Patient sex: M
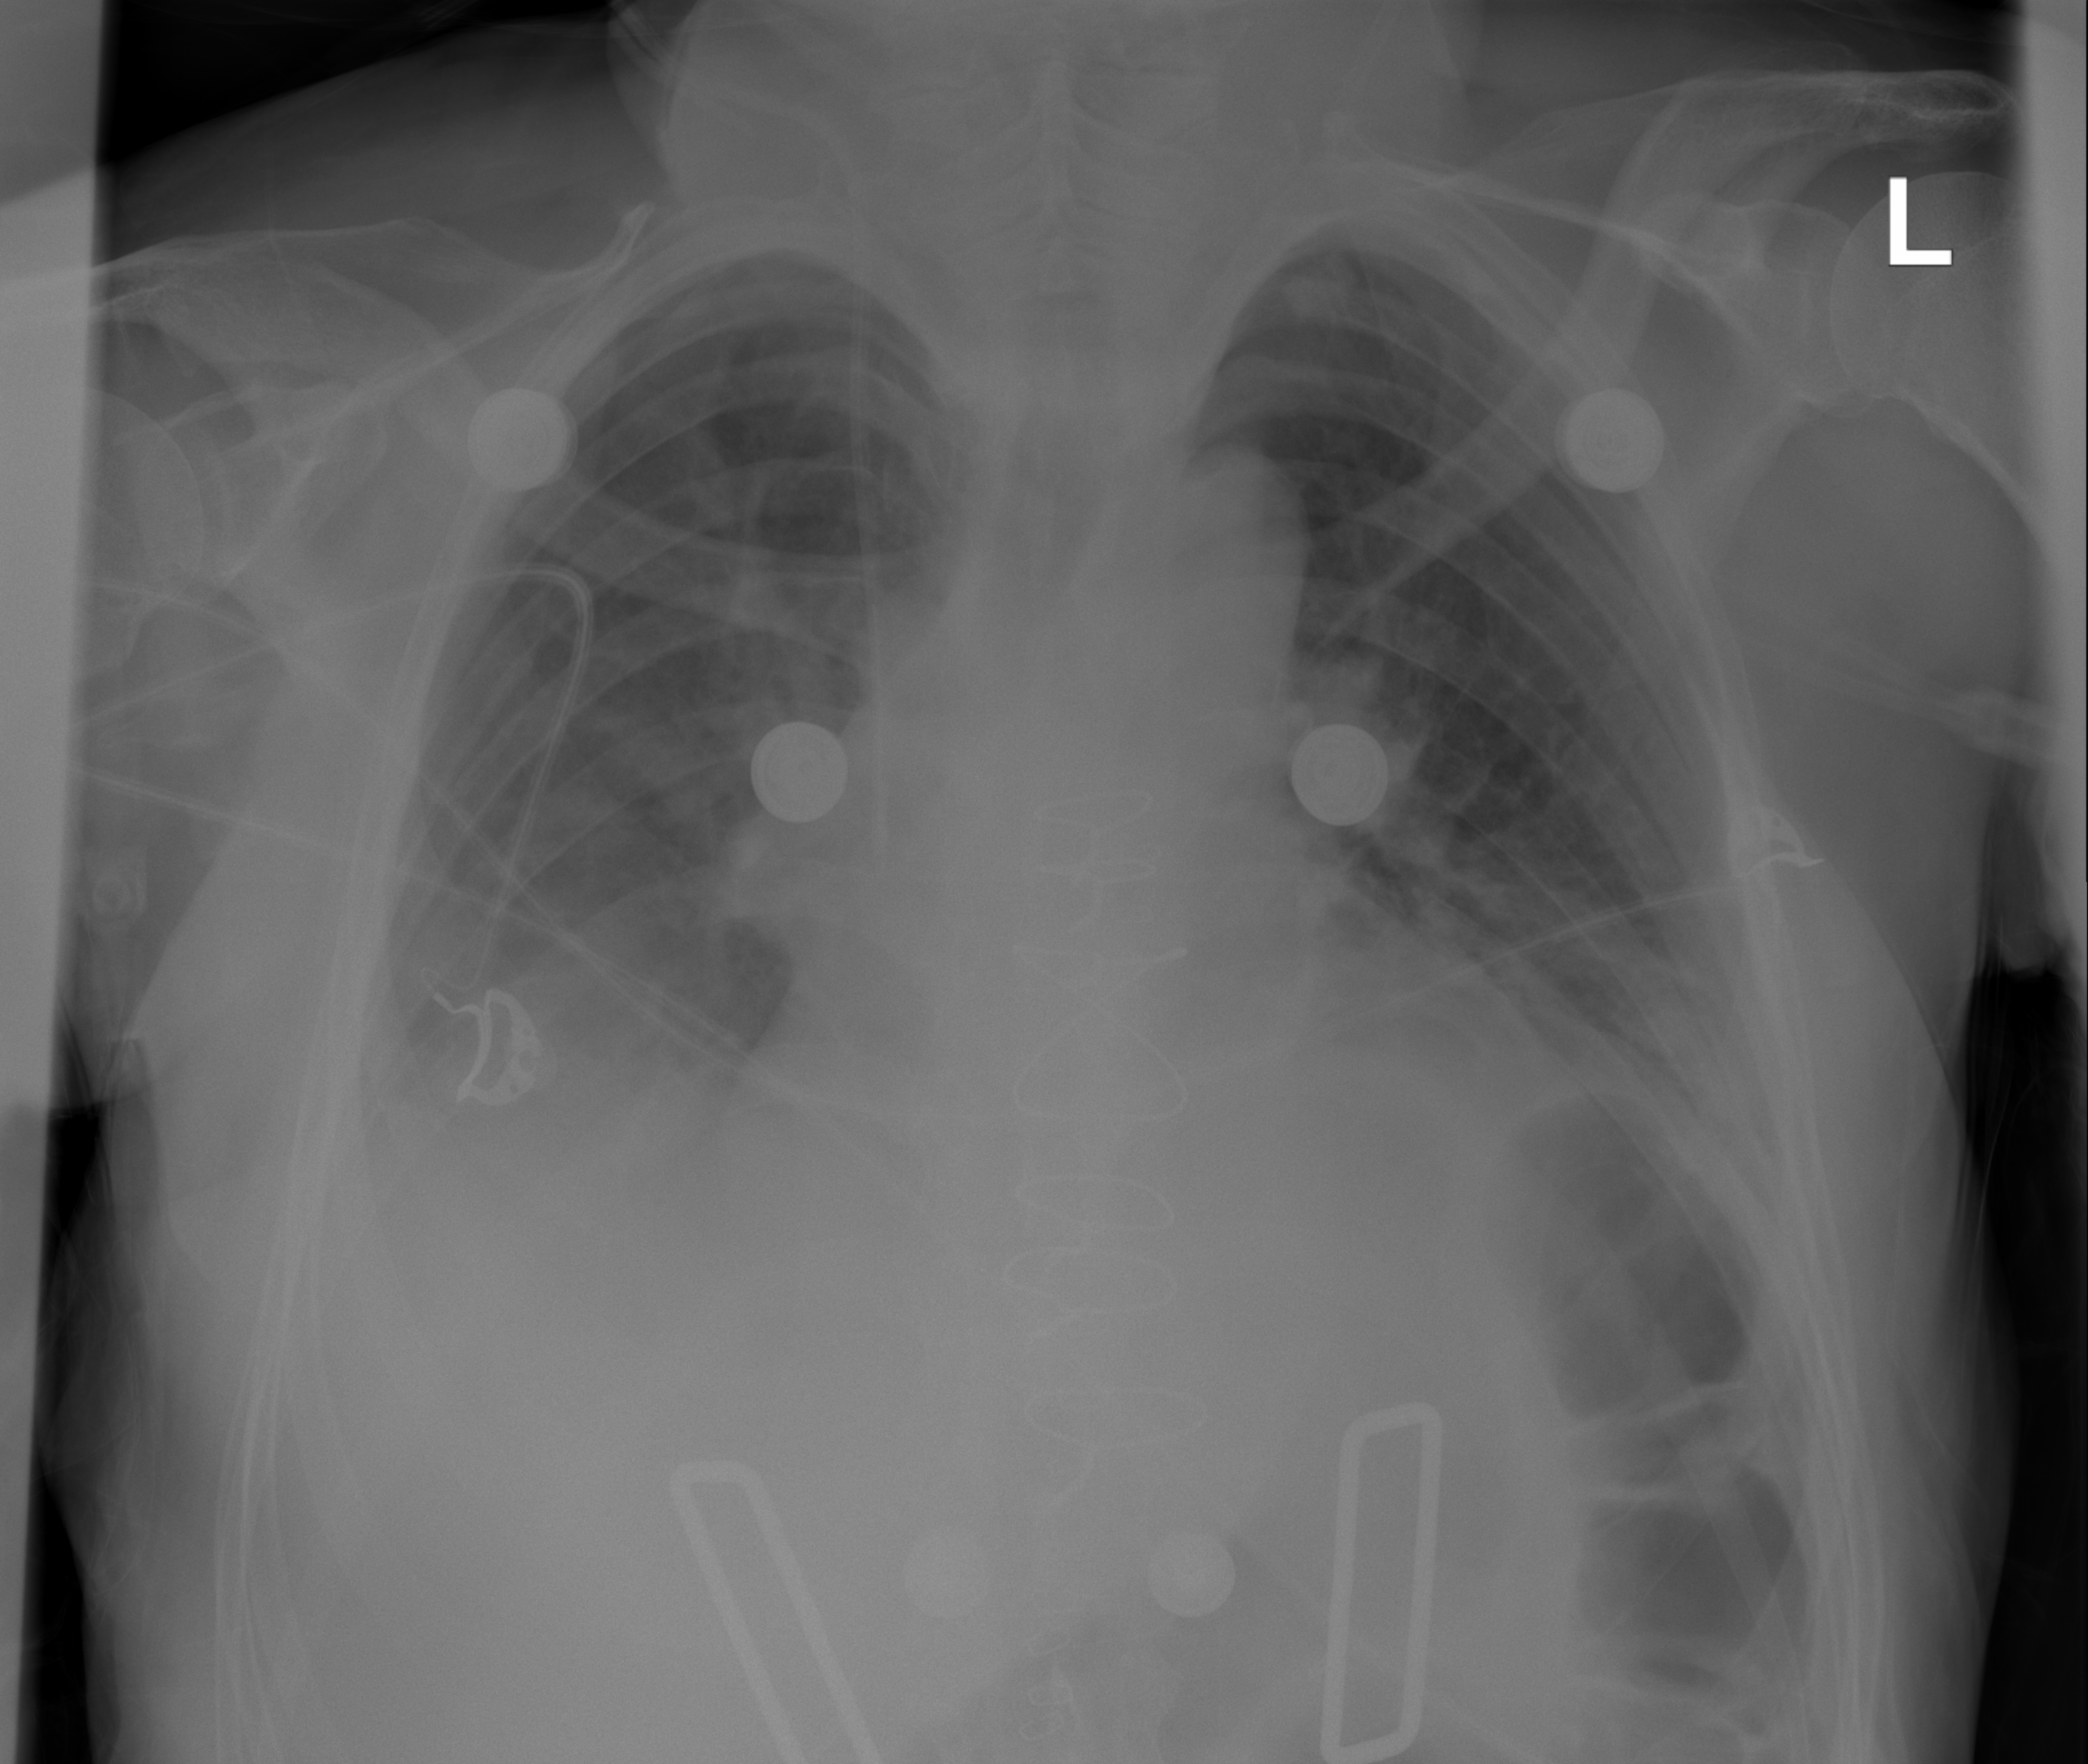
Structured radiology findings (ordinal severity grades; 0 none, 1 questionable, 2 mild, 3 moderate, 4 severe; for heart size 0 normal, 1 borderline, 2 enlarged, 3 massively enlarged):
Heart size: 0
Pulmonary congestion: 0
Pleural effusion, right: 3
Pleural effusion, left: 2
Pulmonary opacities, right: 0
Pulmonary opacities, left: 0
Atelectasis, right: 2
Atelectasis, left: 2